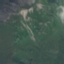
Land use / land cover: HerbaceousVegetation